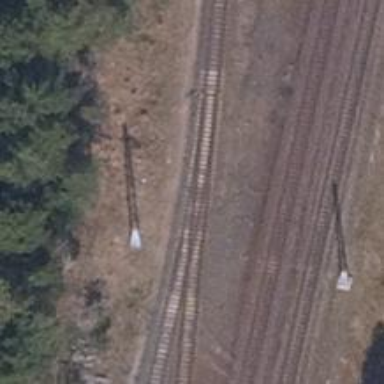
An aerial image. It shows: Railway switch.